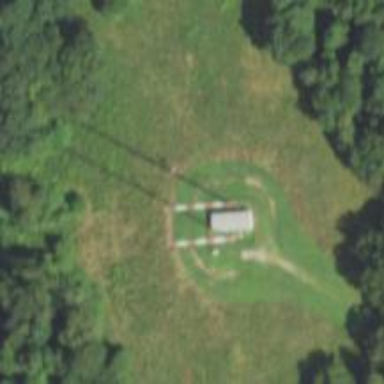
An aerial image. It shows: Man-made mast used for communication purposes.